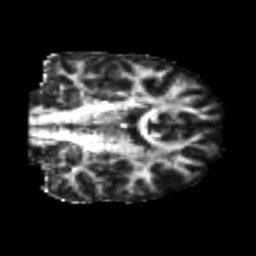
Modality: FA
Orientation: coronal
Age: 25
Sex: male
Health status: healthy
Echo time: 0.074 s